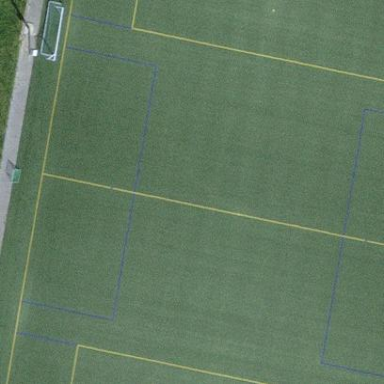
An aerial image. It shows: Soccer pitch for leisure land activities.